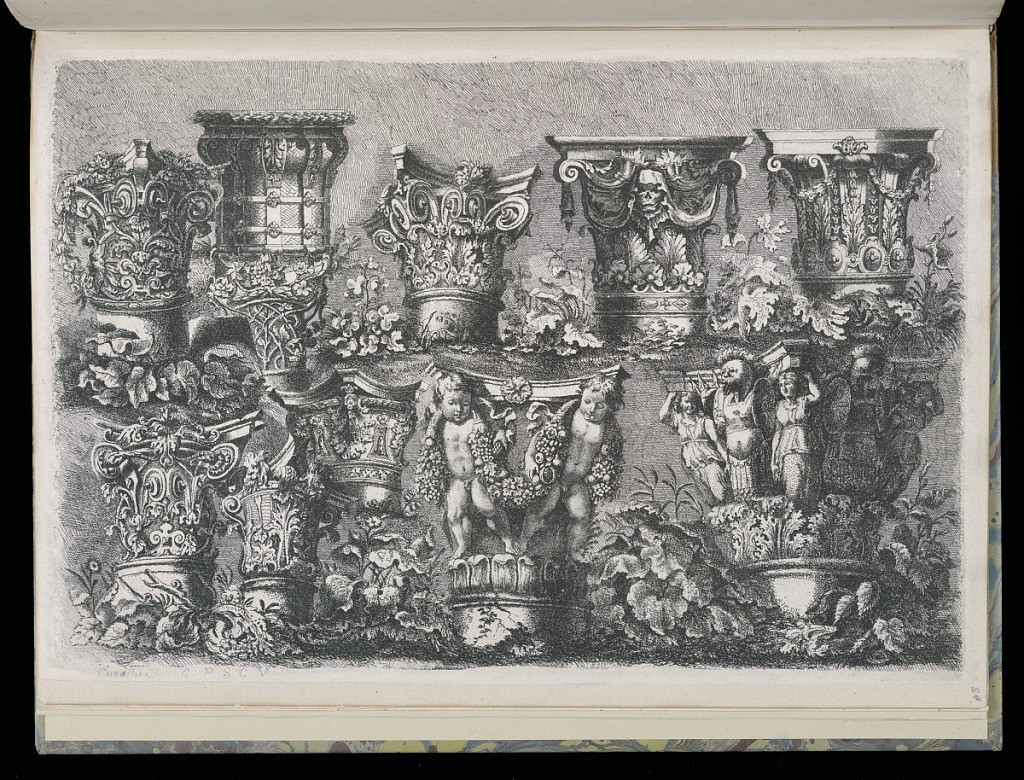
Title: Designs for Capitals
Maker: François de Cuvilliés the younger, German, 1731 - 1777
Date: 1731–77
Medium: Engraving on paper
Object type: Bound print
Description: Designs for eleven ornamental architectural capitals arranged in two horizontal rows, with vegetation in between.